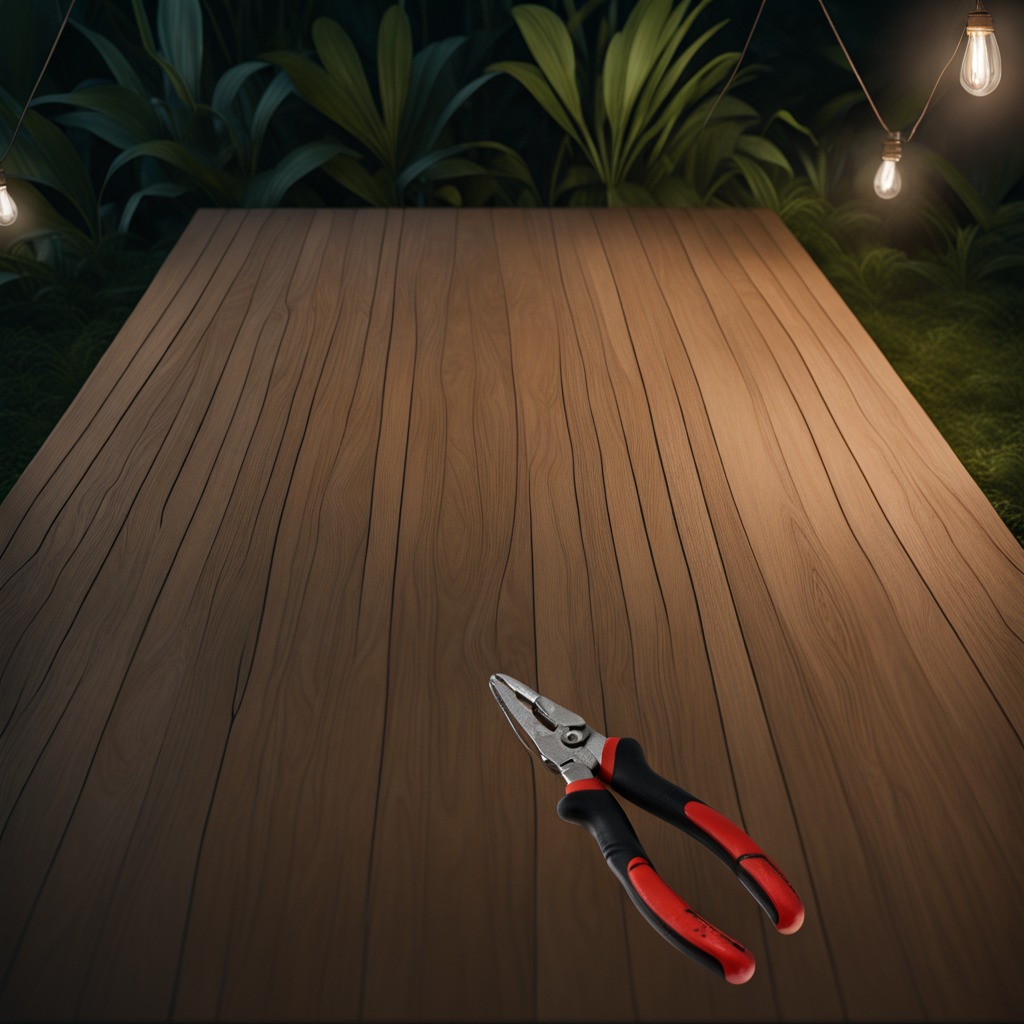
A plier is lying on a wooden table inside a jungle field workshop tent at night.